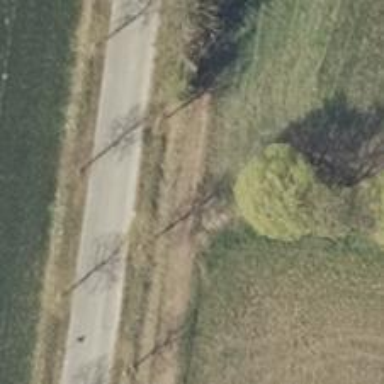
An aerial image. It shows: Deciduous broadleaved tree.